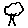
Label: tree